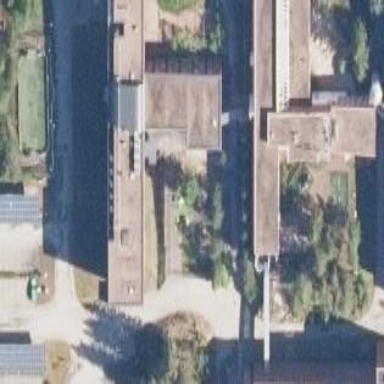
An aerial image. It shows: University building.